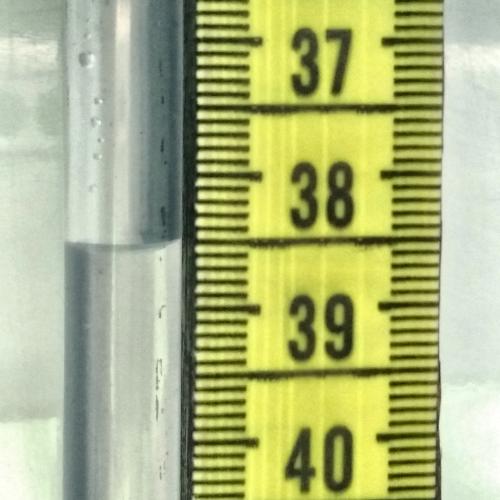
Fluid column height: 38.5 cm